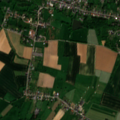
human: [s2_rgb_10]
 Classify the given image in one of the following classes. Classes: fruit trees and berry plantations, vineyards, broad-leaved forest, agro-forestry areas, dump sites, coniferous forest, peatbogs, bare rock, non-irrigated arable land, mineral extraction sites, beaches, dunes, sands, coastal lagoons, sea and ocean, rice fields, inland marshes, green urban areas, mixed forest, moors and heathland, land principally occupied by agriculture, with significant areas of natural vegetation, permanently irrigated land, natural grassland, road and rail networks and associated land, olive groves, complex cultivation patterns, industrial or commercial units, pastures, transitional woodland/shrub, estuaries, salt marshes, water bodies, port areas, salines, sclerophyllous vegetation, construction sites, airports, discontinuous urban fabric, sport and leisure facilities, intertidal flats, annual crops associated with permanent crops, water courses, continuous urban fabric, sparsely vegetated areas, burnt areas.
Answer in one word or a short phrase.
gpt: discontinuous urban fabric, non-irrigated arable land, pastures, complex cultivation patterns